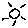
Label: sun